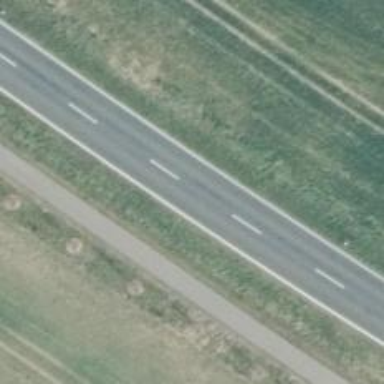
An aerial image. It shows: Asphalt road classified as primary highway.